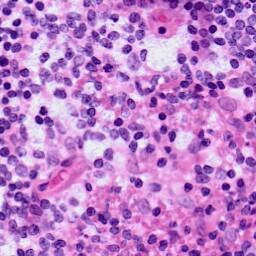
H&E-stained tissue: LymphNode